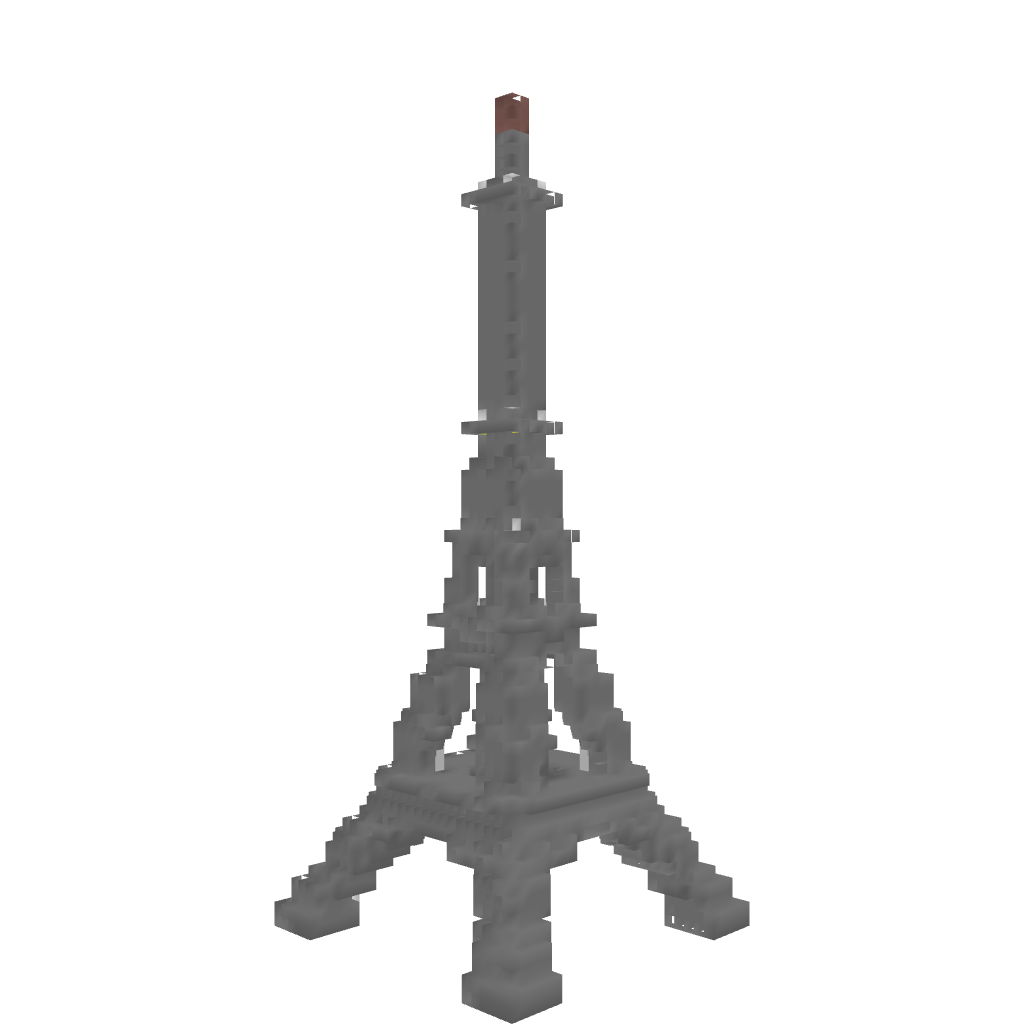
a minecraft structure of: Eiffel Tower bad low quality